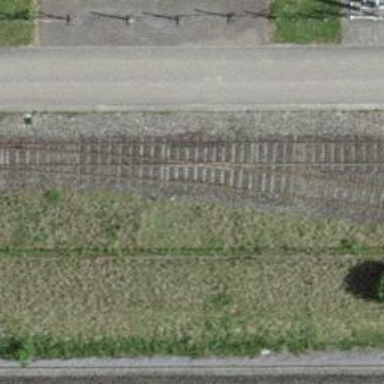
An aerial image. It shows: Single-track spur railway line.